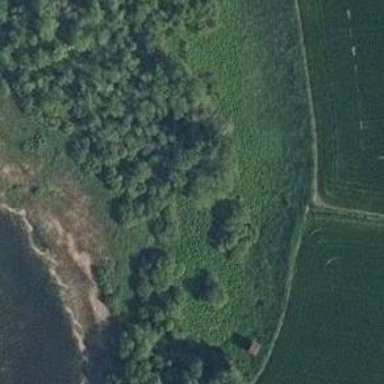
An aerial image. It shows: Bird hide located in leisure land area.